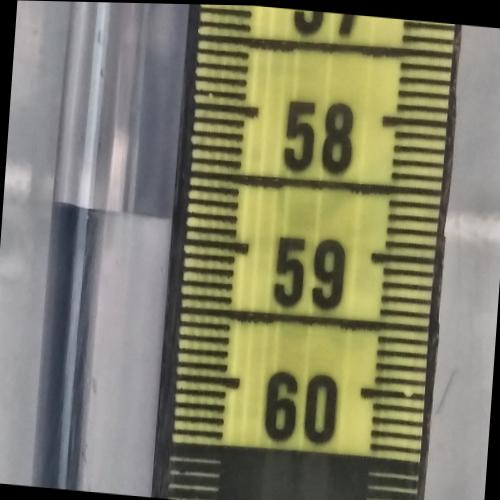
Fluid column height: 58.8 cm